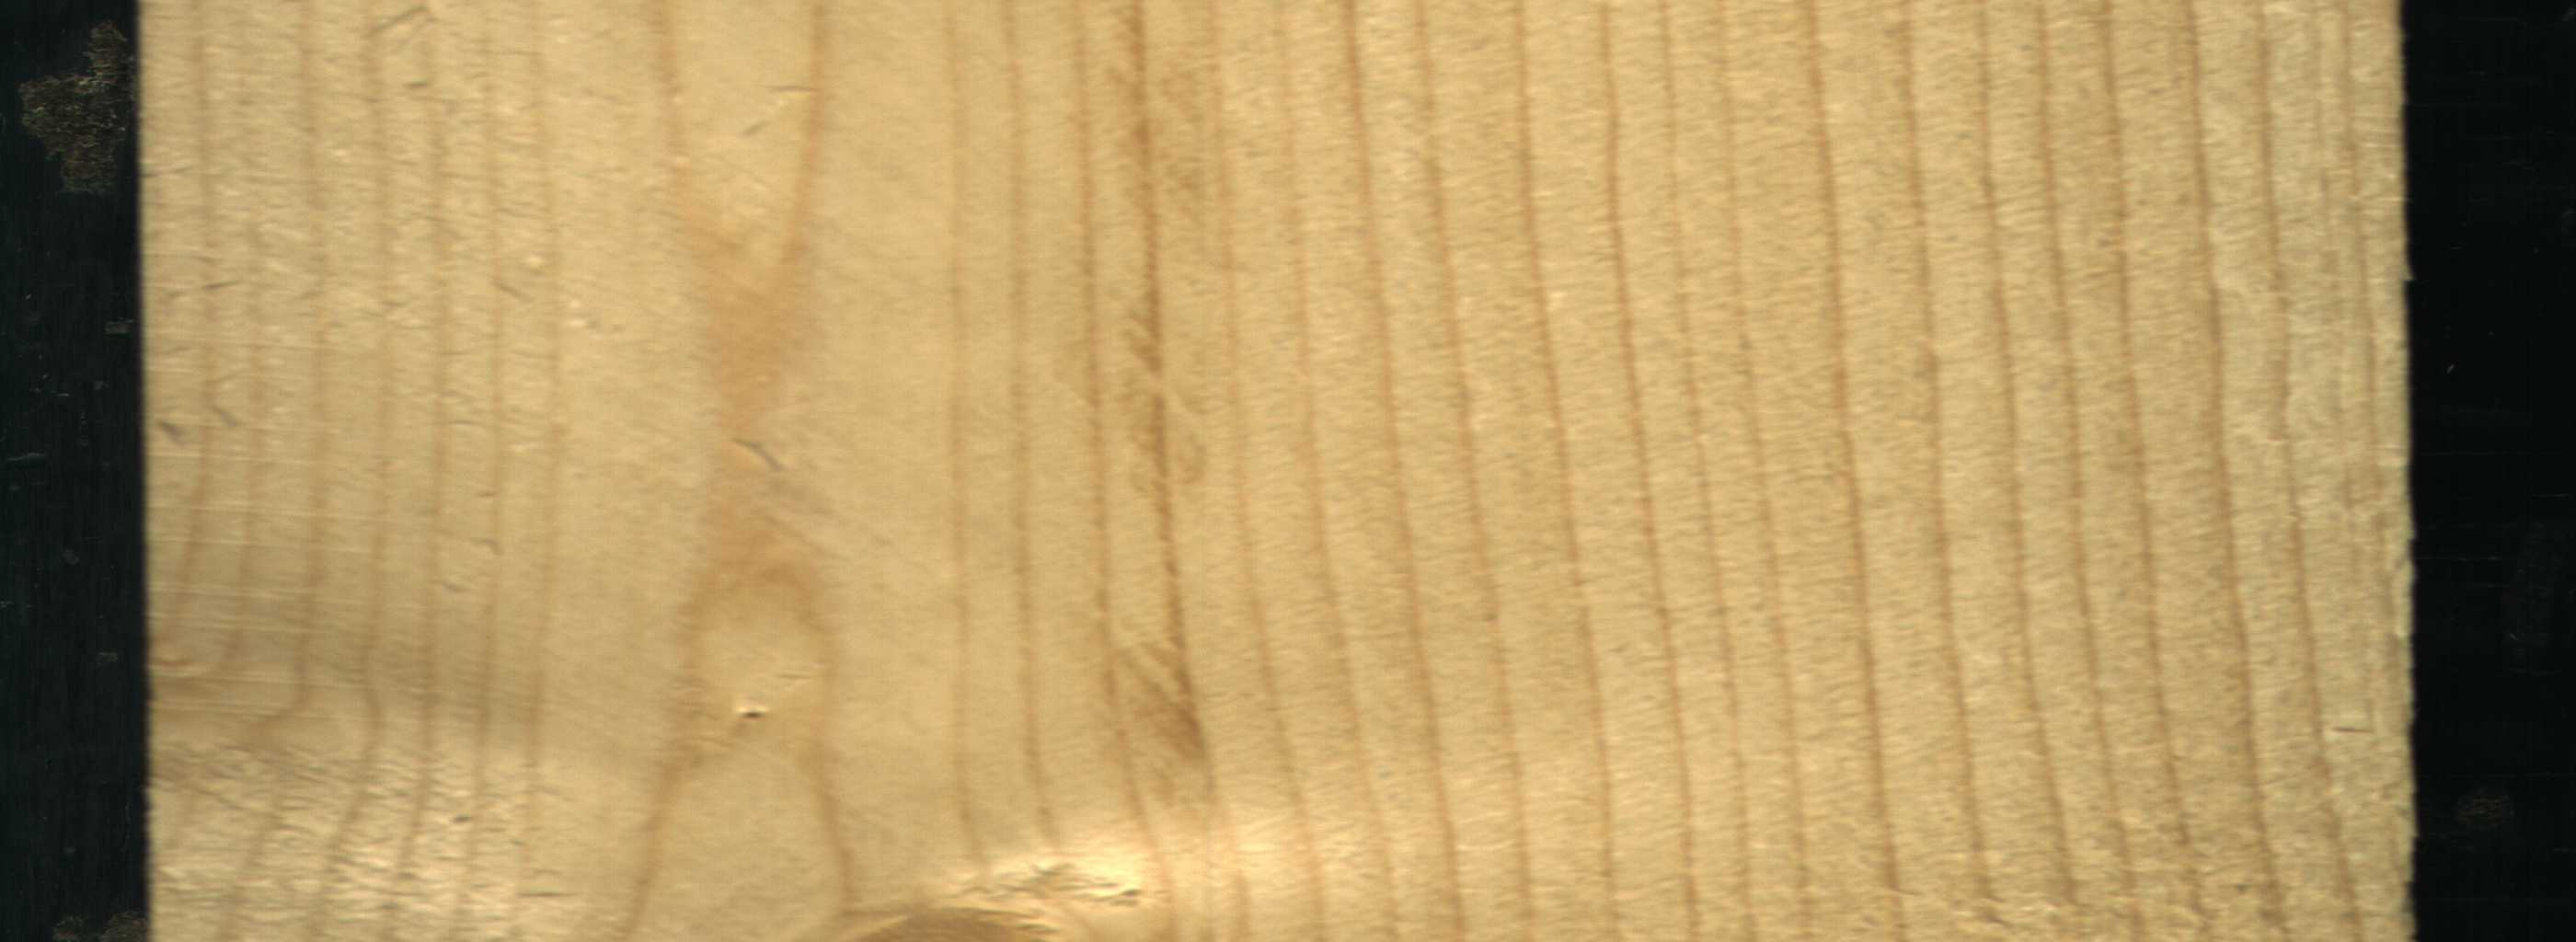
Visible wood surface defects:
Live_Knot